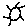
Label: sun